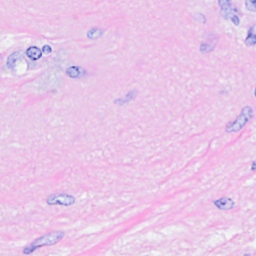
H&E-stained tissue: Breast